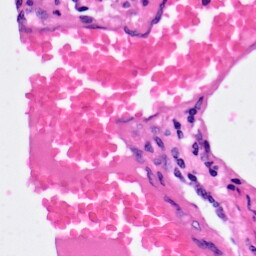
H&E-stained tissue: Pancreatic